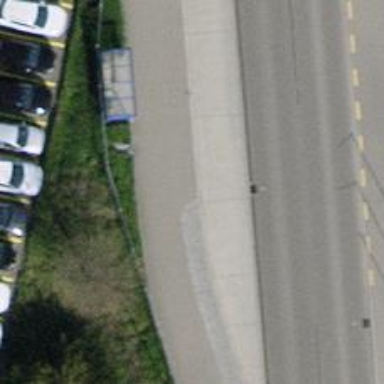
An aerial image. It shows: Platform for public transport on the road.